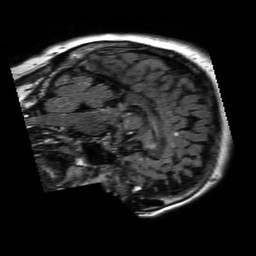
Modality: FLAIR
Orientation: sagittal
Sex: female
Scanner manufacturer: philips
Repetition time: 11 s
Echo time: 0.125 s